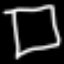
Label: square